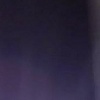
Label: space